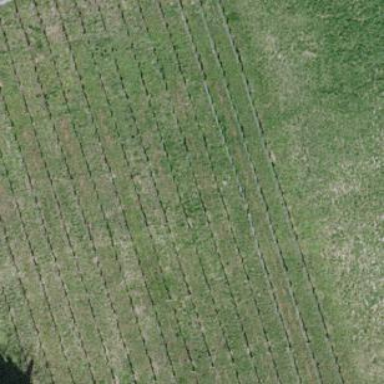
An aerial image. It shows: Vineyard where grapes are grown.